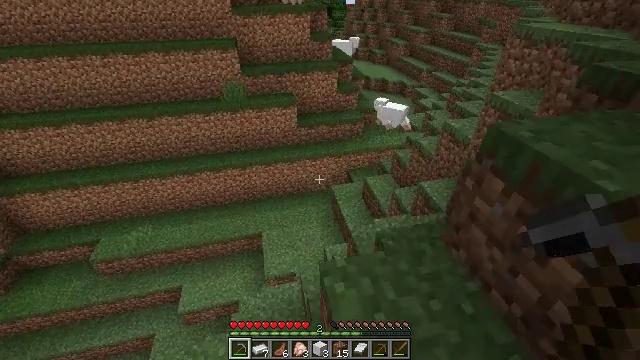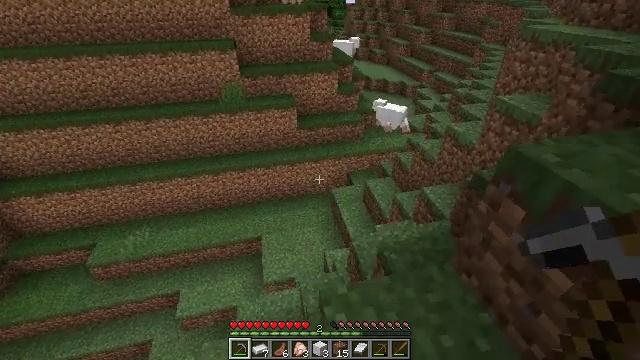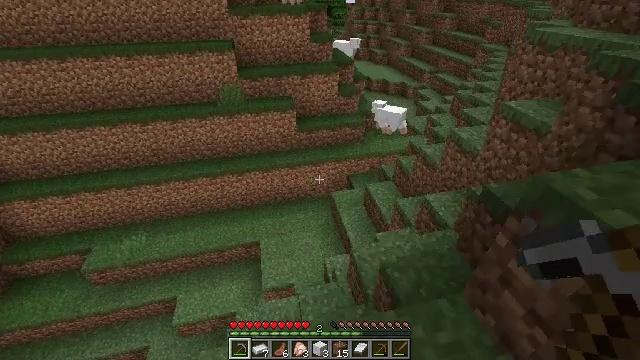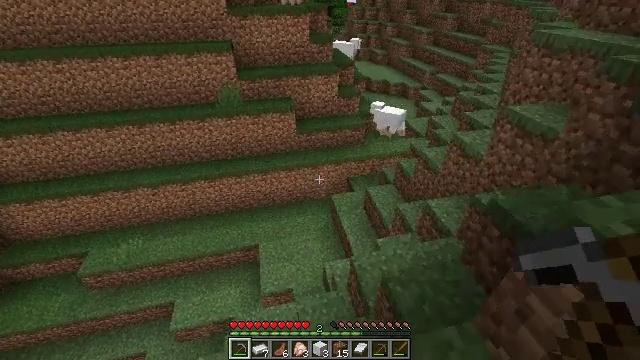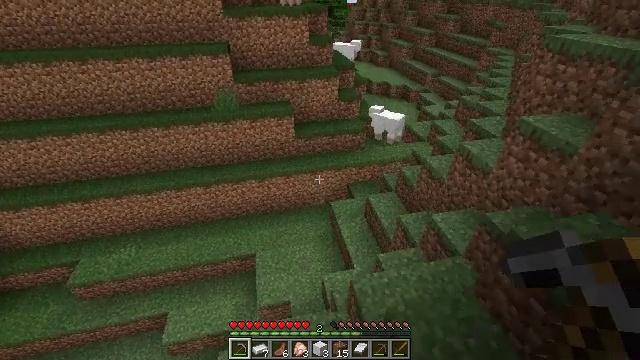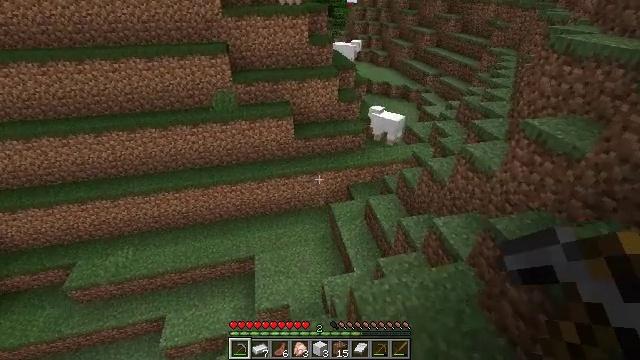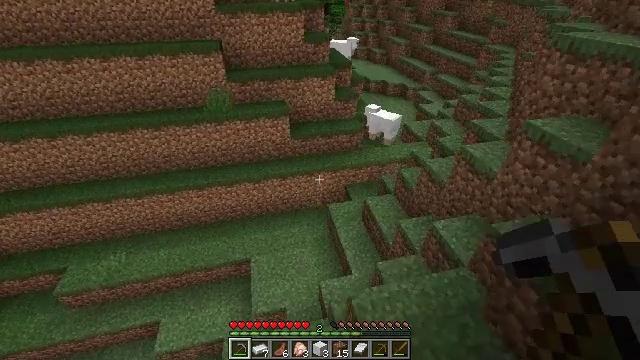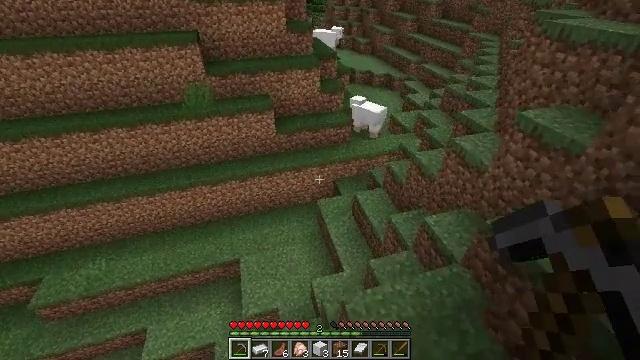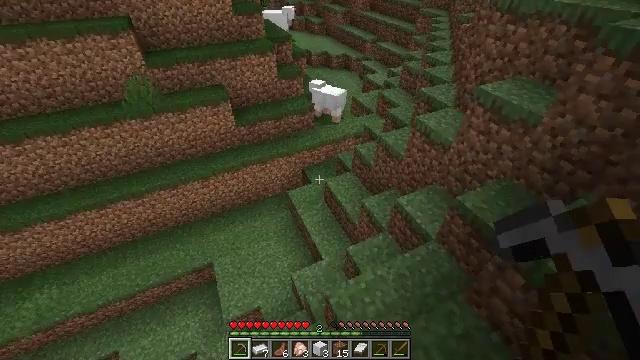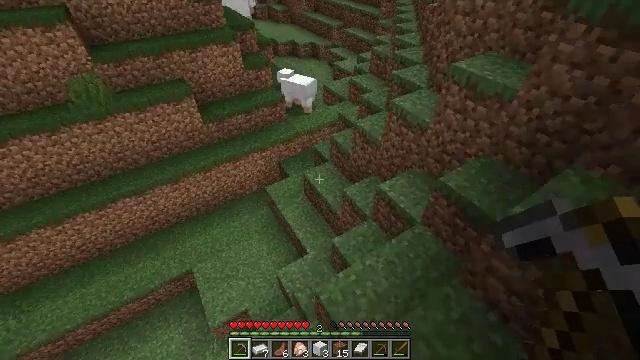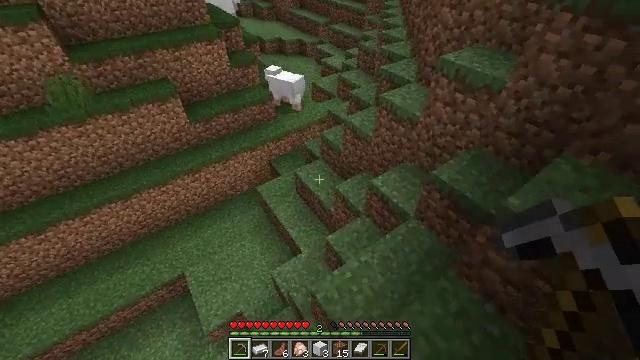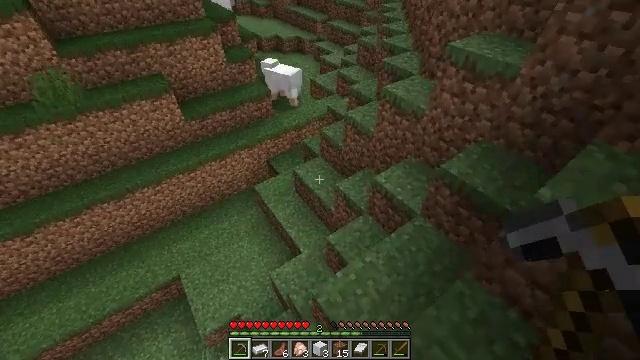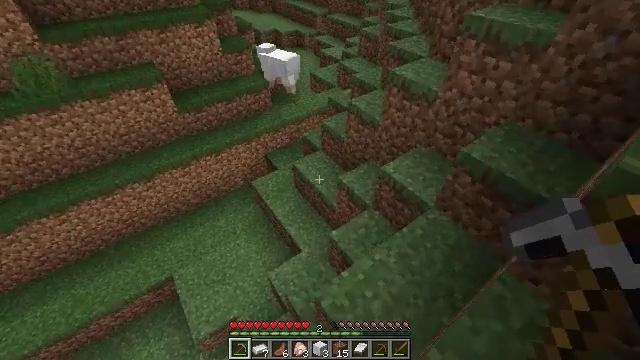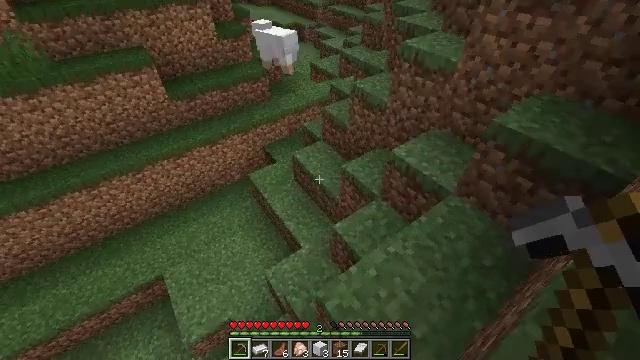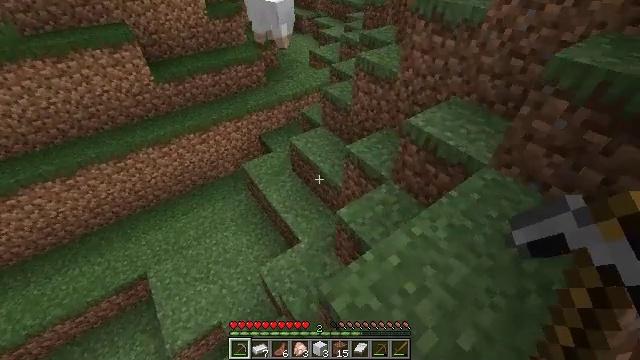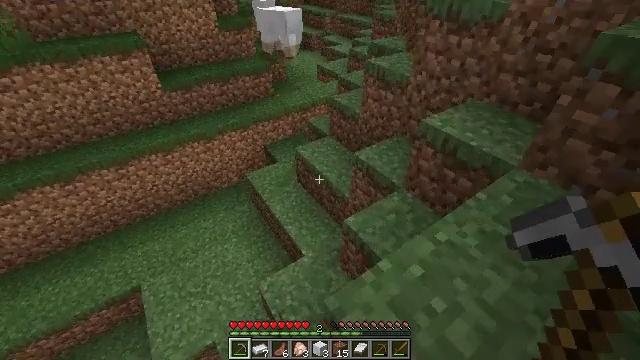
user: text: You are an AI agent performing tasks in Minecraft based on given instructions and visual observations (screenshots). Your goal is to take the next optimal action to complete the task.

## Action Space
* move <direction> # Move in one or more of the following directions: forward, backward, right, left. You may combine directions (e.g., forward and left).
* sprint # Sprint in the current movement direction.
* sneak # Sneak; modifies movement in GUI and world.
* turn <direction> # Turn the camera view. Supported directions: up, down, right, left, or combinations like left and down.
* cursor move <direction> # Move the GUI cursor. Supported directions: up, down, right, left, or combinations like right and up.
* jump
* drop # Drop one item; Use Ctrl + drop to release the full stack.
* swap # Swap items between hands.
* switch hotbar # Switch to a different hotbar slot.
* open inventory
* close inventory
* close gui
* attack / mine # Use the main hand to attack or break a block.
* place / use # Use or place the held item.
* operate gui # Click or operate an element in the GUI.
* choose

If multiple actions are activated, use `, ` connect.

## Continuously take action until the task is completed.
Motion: motion action
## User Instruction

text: Break the chest to retrieve items inside.
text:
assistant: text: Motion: move forward
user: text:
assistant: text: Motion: move forward
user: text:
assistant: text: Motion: move forward
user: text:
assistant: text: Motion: move forward
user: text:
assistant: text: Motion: move forward
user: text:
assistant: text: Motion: move forward
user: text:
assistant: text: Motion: move forward, turn right and down
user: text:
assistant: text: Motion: move forward, turn right and down
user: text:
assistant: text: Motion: move forward, turn right and down
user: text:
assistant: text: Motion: move forward, turn right
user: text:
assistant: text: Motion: move forward
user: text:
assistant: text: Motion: move forward
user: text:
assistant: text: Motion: move forward
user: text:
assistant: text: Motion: move forward
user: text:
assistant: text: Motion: move forward, turn left and up
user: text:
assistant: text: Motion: move forward, turn left and up
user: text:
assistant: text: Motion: move forward, turn left and up
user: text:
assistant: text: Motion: move forward, turn left and up
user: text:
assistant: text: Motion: move forward, turn left and up
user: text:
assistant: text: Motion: move forward, turn up
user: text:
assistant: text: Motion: move forward, turn up
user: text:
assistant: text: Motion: move forward
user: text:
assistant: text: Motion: move forward
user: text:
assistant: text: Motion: move forward
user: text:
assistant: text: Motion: move forward, turn up
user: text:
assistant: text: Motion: move forward, turn up
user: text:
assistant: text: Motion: move forward, turn up
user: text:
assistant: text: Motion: move forward, turn up
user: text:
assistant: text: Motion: move forward, turn up
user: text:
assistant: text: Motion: move forward, turn up